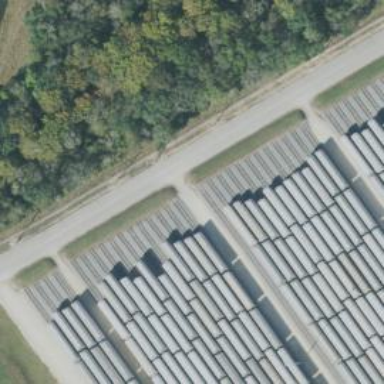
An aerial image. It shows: Railway yard used for servicing trains.